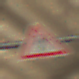
Verkehrszeichen: FussgaengerRechts
Umgebung: Roofed, Special
Tageszeit: MorningAfternoon
Wetter: NotSpecified
Licht: Artificial
Jahreszeit: NotSpecified
Kontrast: MediumContrast